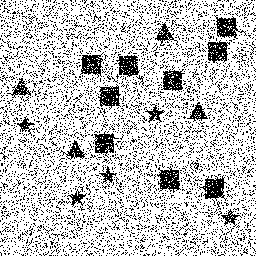
Squares: 9
Triangles: 4
Stars: 5
Total shapes: 18